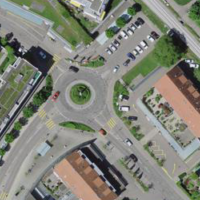
EUNIS habitat code: 54
Species observed at this site:
Achillea millefolium